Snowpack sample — Loveland Pass, Silver Plume, Colorado, USA (1/12/25, 11:40 AM MST)
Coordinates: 39.66, -105.88
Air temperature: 7 °F
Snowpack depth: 140 cm
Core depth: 10 cm
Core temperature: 41 °F
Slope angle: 11°, slope face: 30°
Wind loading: high
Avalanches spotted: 2
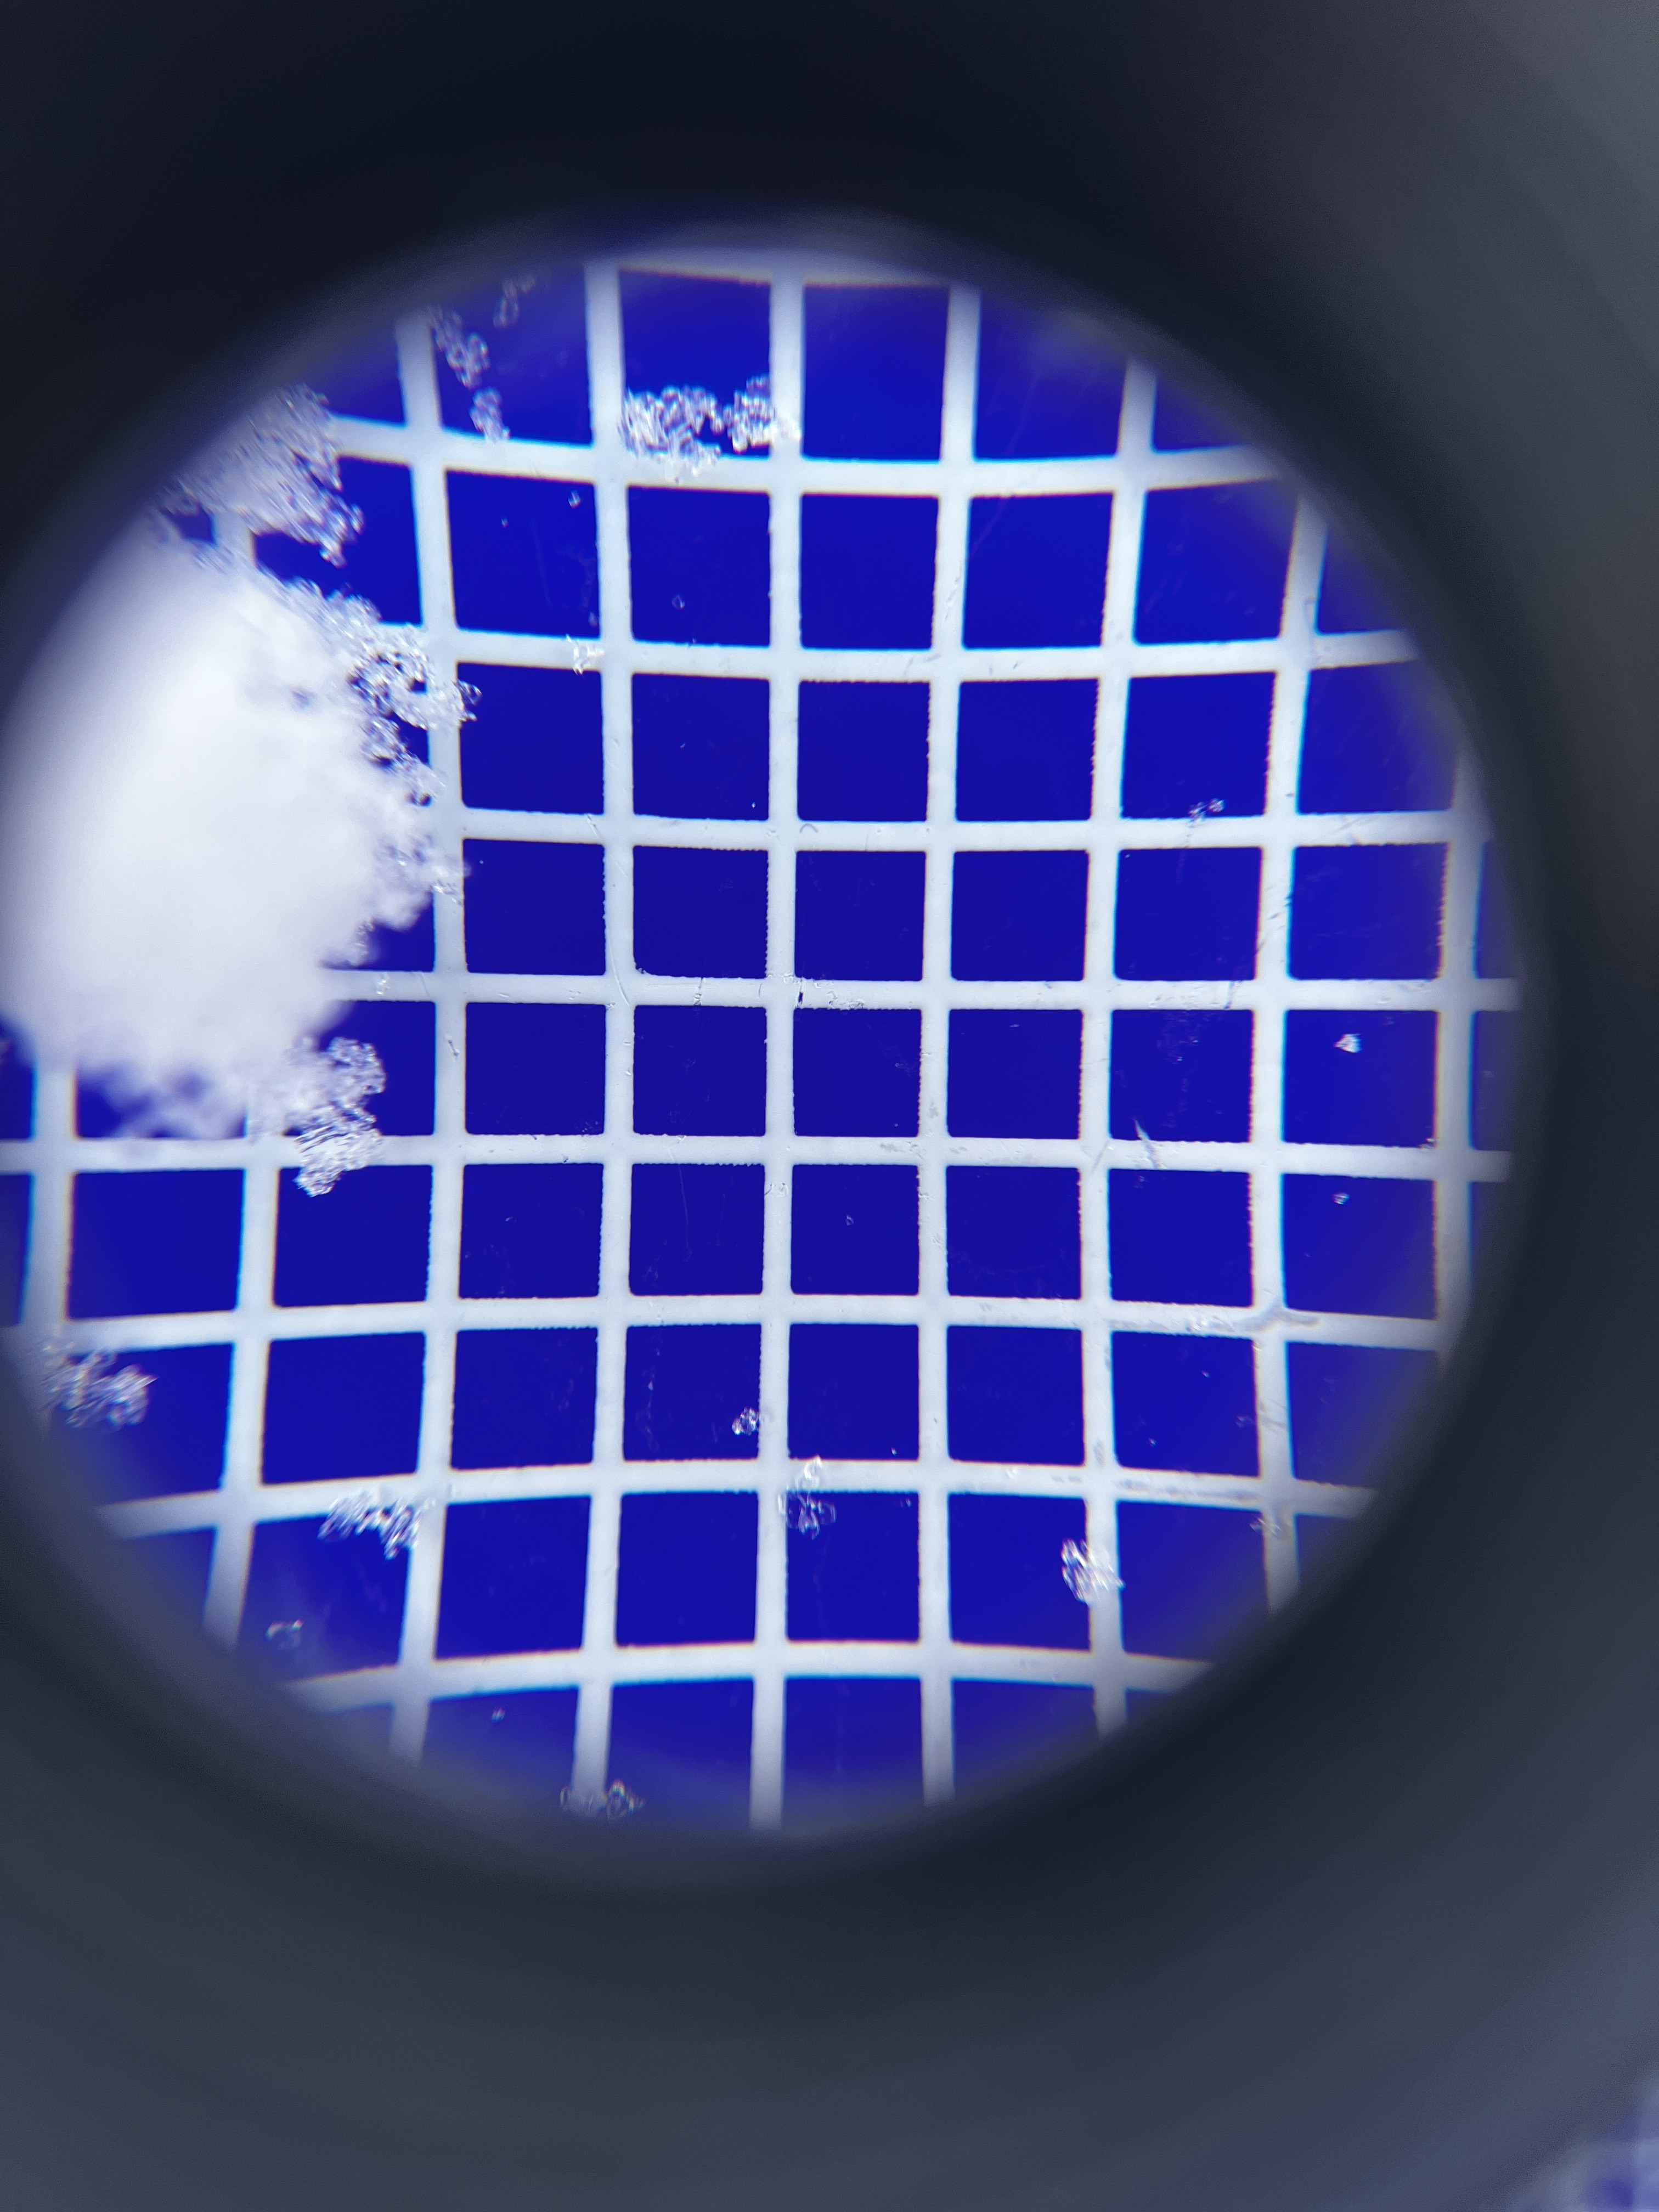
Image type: magnified_profile
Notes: Pilot using slightly modified coring method that took too large segment for snow profile picturing, advised not to use in higher level models. Two avalanche on south face nearby, partially cloudy with light snow in the last 24 hours. Lots of wind loading on eastern features.